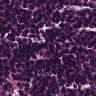
Metastatic tissue present: no